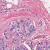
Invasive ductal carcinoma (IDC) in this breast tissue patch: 1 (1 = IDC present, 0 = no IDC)